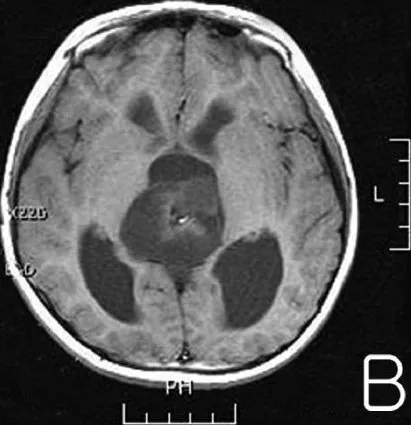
T1-weighted gadolinium-enhanced axial magnetic resonance (MR) images (B) showing an inhomogenous enhancing mass in the pineal gland.
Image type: radiology (mri)